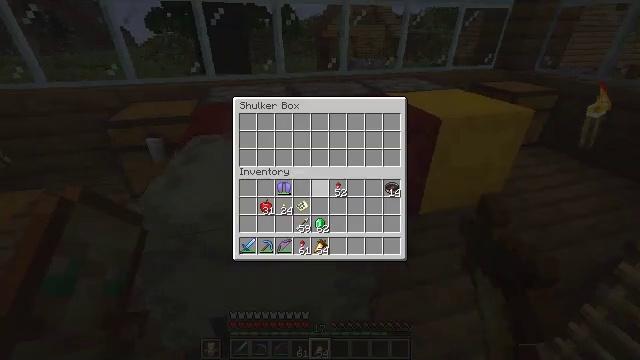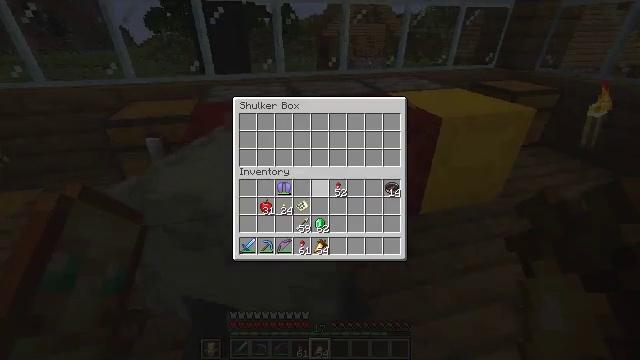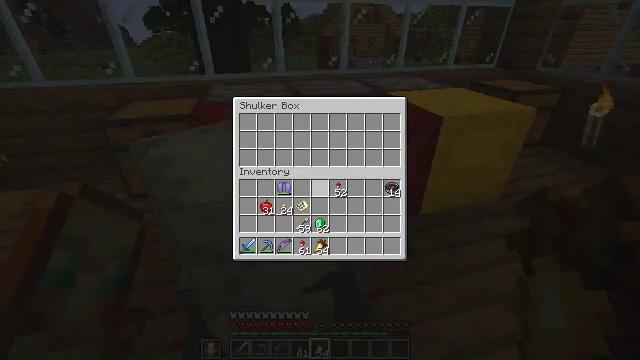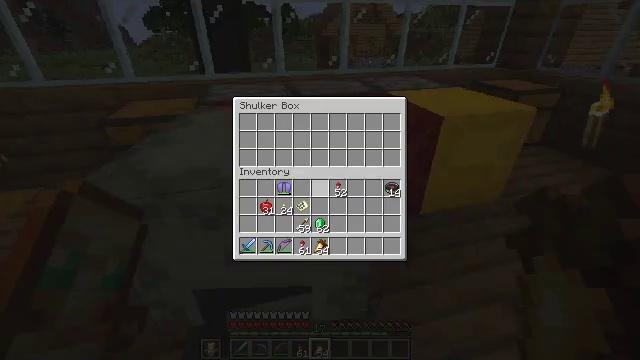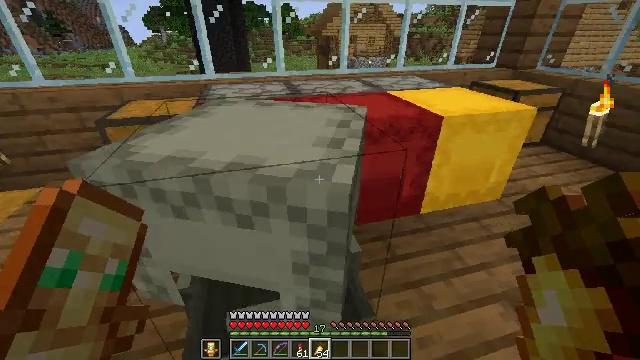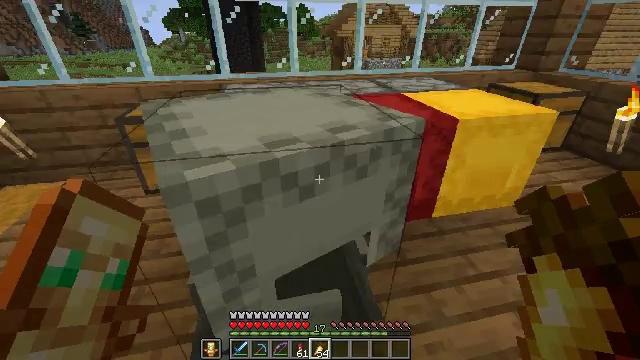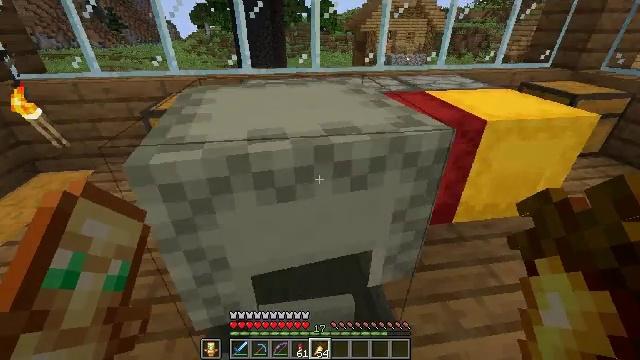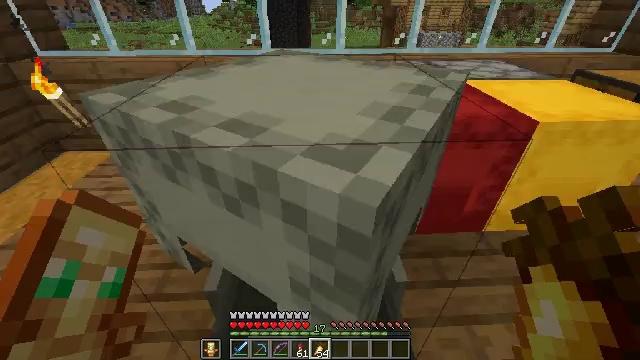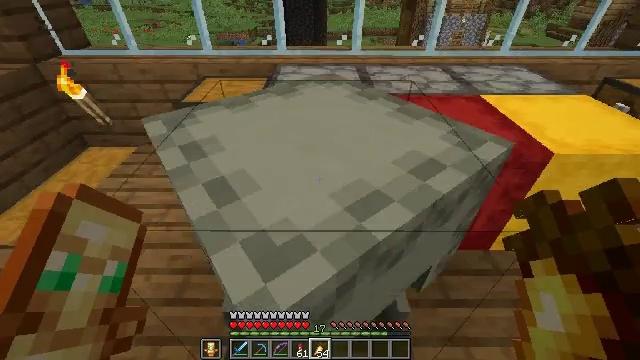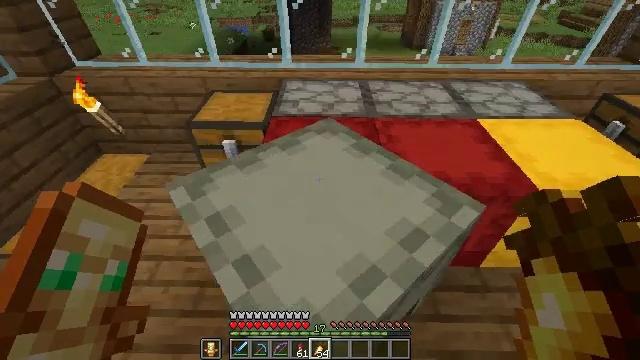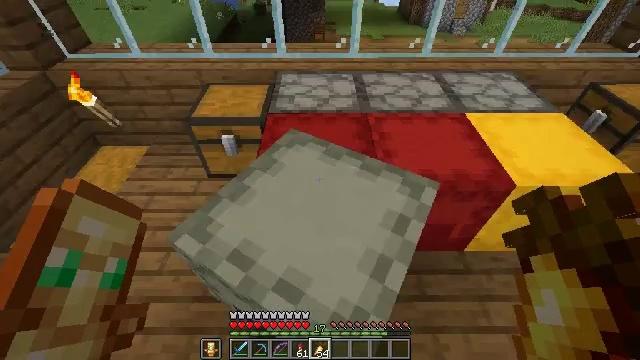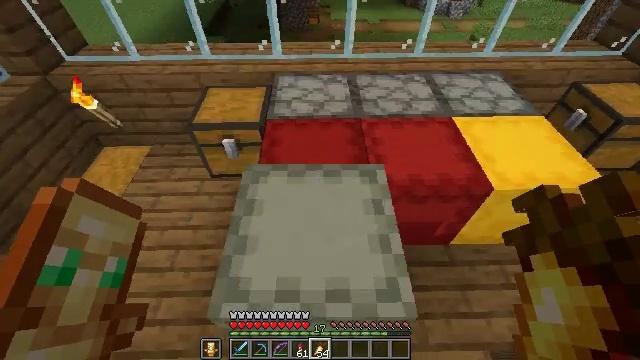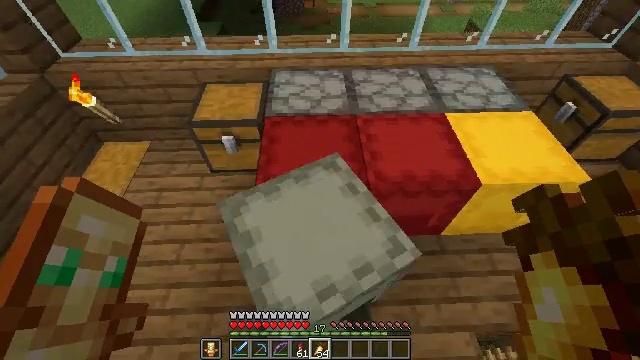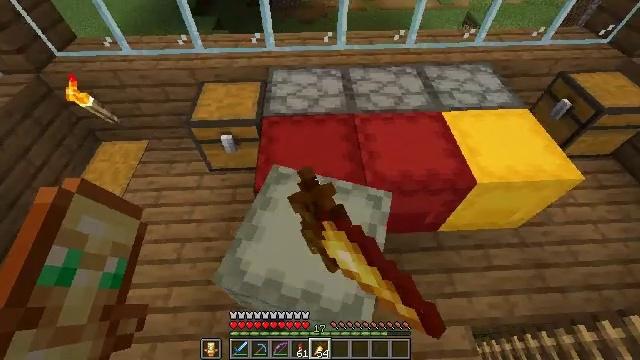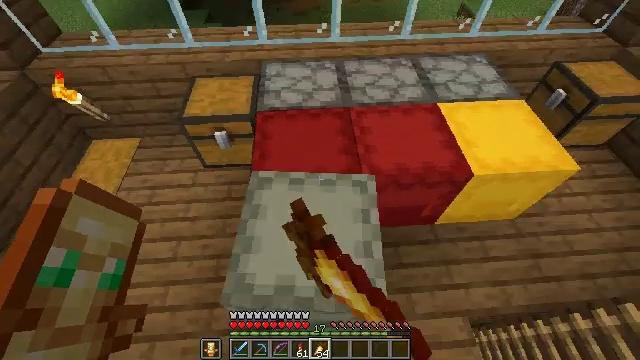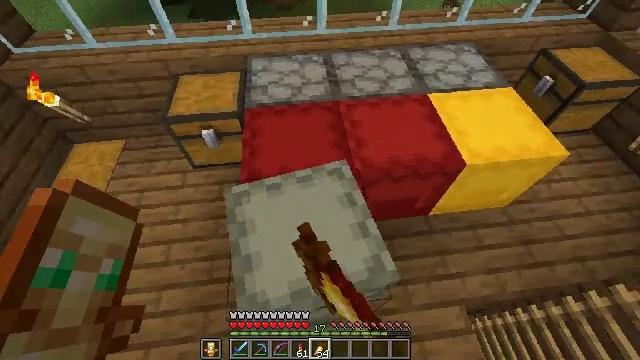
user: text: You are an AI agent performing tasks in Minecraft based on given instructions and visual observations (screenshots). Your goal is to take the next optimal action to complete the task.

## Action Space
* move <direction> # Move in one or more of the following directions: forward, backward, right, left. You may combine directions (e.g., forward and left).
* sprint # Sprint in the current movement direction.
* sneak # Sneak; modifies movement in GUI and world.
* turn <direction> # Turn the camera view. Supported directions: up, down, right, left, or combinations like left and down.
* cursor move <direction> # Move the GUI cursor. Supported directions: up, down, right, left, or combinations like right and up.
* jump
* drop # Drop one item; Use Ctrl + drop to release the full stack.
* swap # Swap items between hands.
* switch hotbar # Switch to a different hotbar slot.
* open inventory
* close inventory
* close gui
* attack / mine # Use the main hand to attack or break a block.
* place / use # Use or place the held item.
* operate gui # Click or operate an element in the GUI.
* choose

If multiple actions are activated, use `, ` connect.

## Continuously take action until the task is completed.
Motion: motion action
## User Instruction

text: Put the light gray shulker box back into the inventory.
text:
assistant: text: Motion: no_op
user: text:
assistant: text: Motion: no_op
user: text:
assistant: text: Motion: no_op
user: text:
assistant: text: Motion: close inventory
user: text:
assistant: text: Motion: turn left, close inventory
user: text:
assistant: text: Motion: move forward, turn left, close inventory
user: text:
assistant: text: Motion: move forward, turn left and down
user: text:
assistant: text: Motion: move forward, turn left and down, jump
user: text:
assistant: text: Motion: move forward, turn down, jump
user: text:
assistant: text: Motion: move forward, turn right and down, jump
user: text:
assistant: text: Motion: move forward, turn right and down
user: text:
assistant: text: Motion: move forward, turn down, use / place
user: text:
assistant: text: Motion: move forward, turn down, use / place
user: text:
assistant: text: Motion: move forward, turn right and down, use / place
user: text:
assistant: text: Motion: move forward, turn right and down, use / place
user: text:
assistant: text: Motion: turn right
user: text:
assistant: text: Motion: open gui
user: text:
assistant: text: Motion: no_op
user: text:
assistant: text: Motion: no_op
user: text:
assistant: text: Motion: no_op
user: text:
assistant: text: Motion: no_op
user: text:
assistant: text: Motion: no_op
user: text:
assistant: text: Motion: no_op
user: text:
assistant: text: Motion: no_op
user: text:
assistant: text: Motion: no_op
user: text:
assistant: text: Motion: turn left and up, close gui
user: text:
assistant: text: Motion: turn left and up
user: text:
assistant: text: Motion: use / place
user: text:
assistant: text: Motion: use / place
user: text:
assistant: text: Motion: use / place